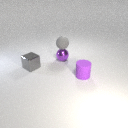
small gray metal cube in front of small purple metal sphere